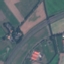
Land use / land cover class: Highway